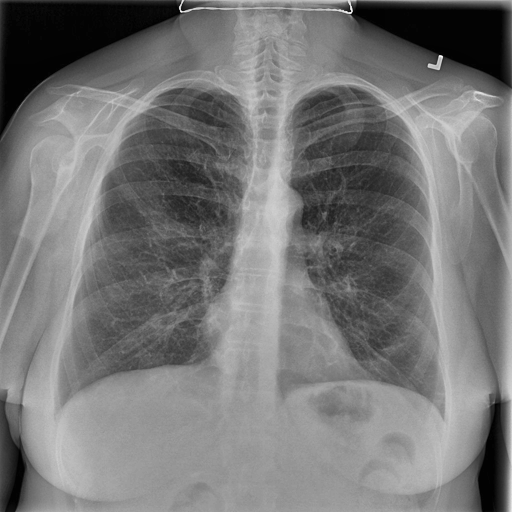
Finding: NORMAL